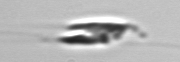
Label: Chrysochromulina_lanceolata